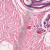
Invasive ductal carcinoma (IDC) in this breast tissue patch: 0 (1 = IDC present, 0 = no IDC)